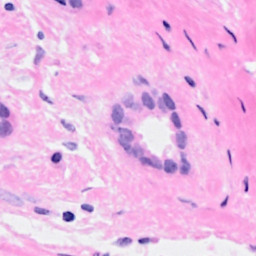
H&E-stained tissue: Breast